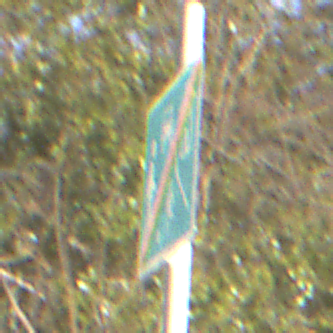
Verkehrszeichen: EndeVerkehrsberuhigterBereich
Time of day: SunriseSunset
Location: Outdoor (Nature)
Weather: Clear
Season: NotSpecified
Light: Natural